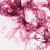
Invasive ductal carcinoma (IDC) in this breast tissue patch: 0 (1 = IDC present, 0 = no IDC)